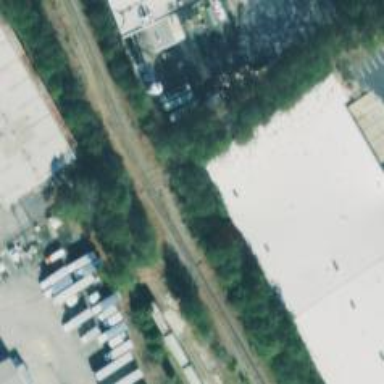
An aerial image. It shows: Disused railway spur service.